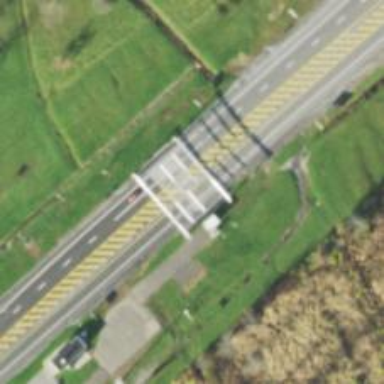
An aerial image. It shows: Toll gantry on the road.